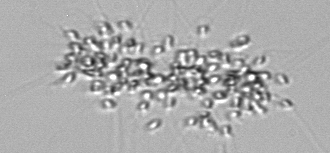
Label: Chaetoceros_didymus_TAG_external_flagellate